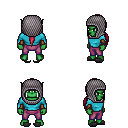
a pixel art fantasy rpg character, male body template, orc, green skin, teal long-sleeve shirt, magenta pants, ruby red ponytail hairstyle, chain hood, cloth bracers, gray slippers, four views (front, back, left, right), 2x2 character sprite sheet, small pixel art, hard edges, no anti-aliasing